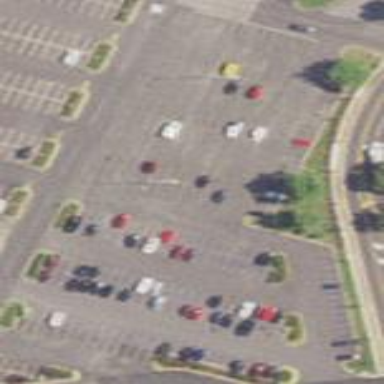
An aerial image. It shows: Park and ride parking facility with surface parking.